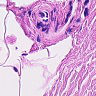
Metastatic tissue present: no